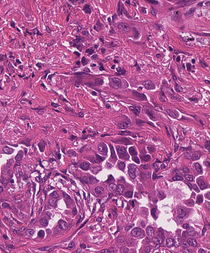
Tumor epithelial tissue: yes
Tumor-associated stroma tissue: yes
Normal tissue: no